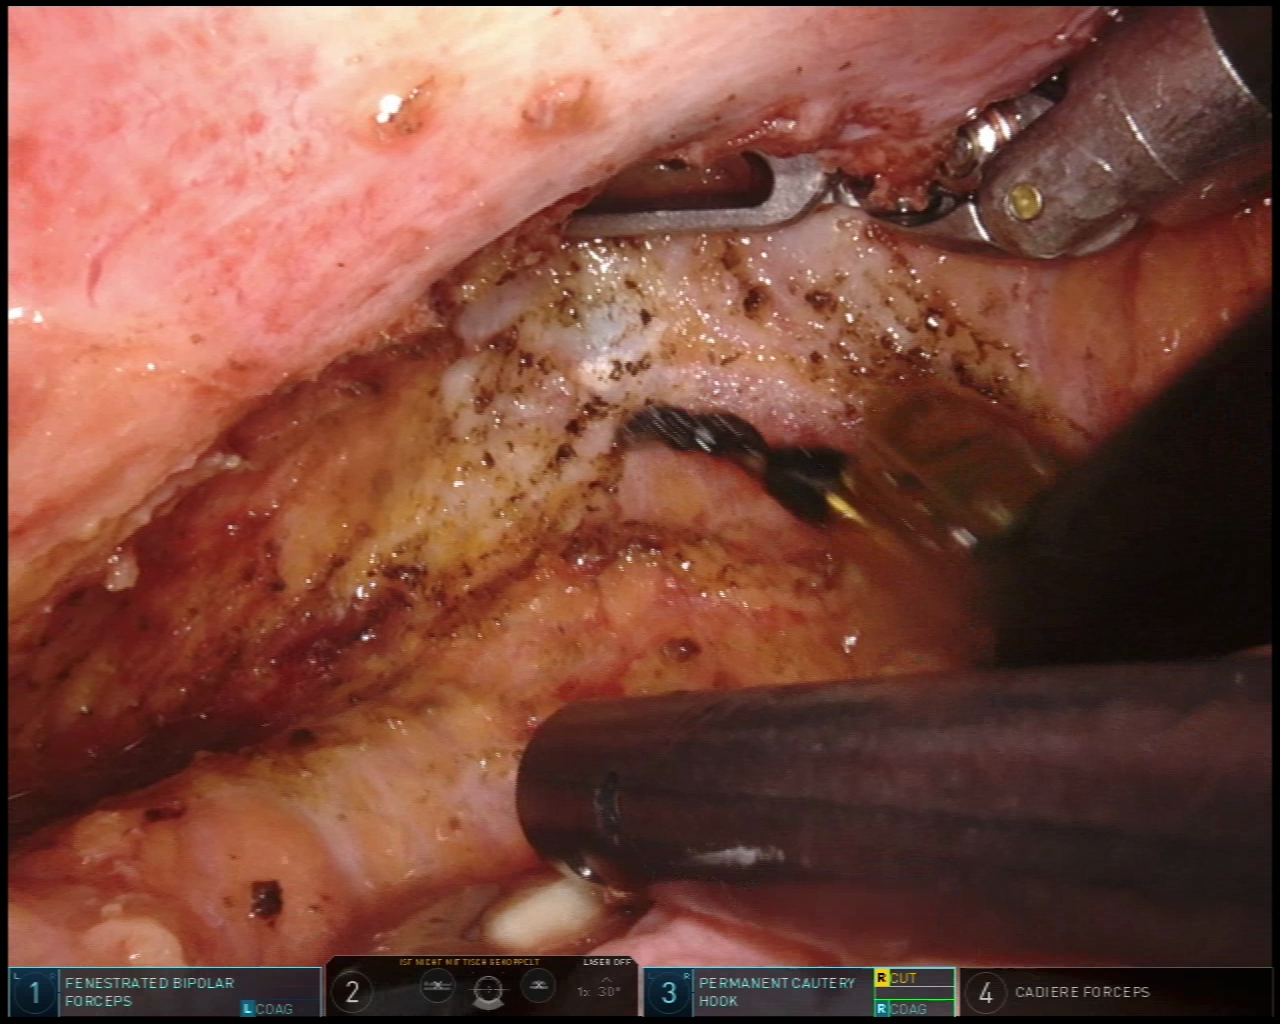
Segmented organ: vesicular_glands
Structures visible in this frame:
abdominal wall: no
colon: no
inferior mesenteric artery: no
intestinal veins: no
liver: no
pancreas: no
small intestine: no
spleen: no
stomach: no
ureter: no
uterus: no
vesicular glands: yes